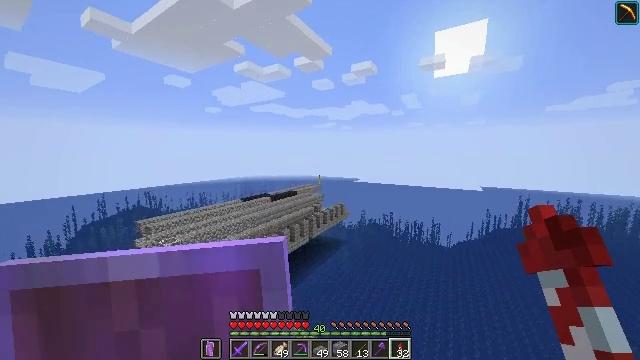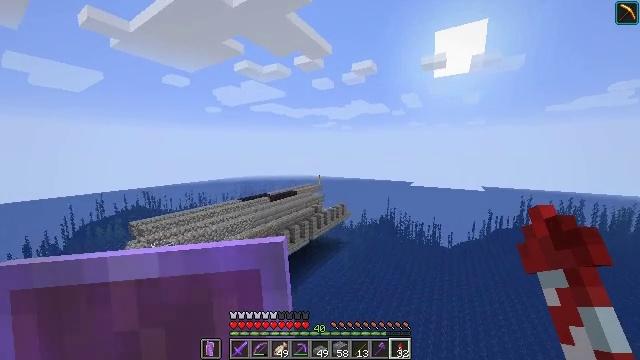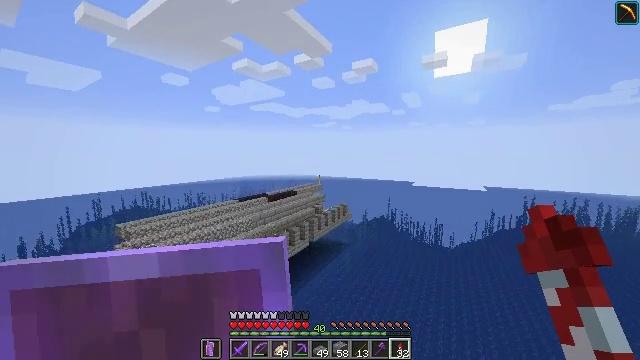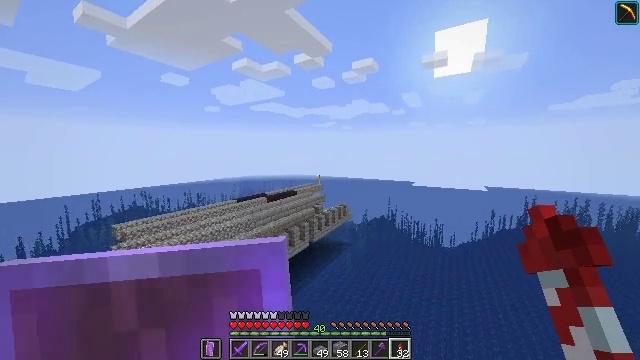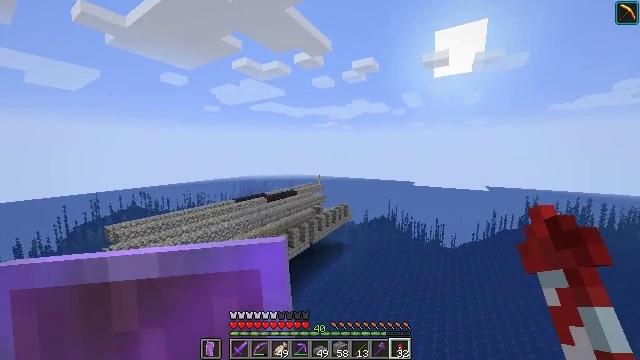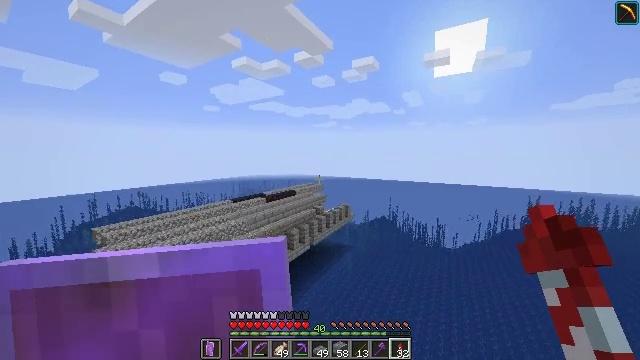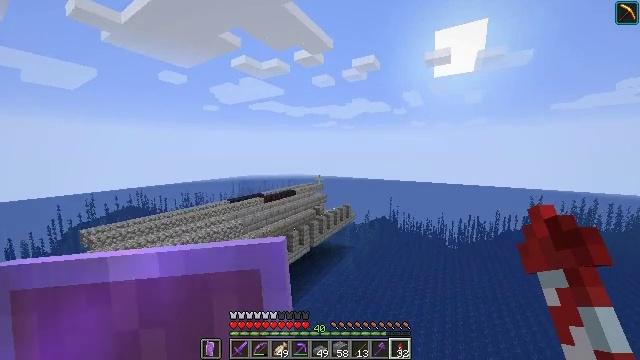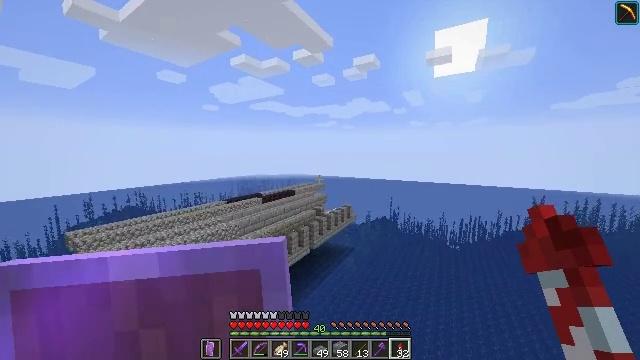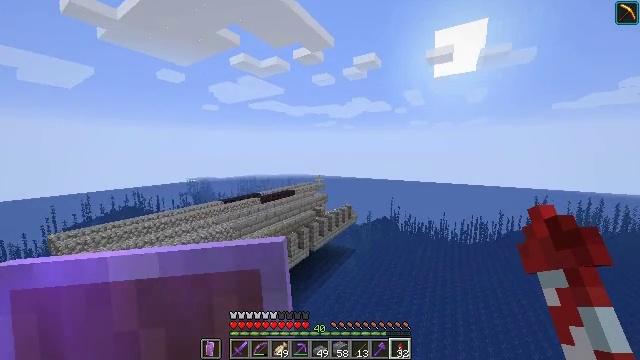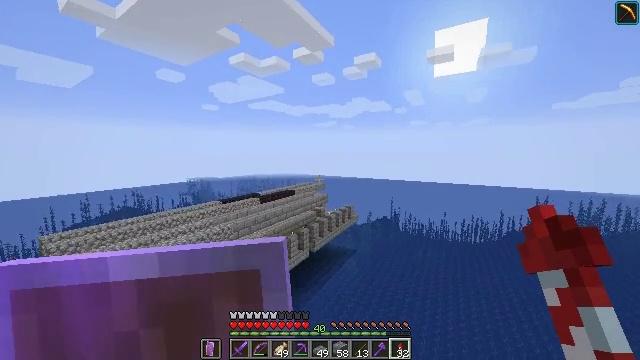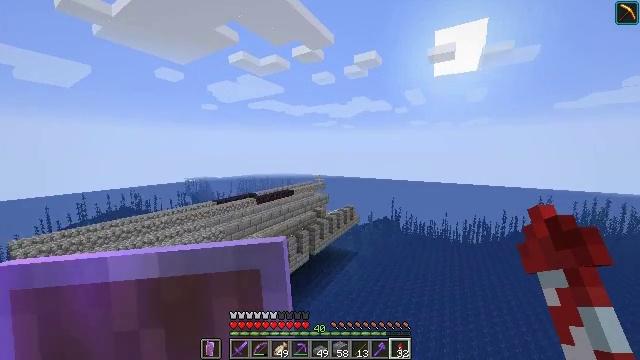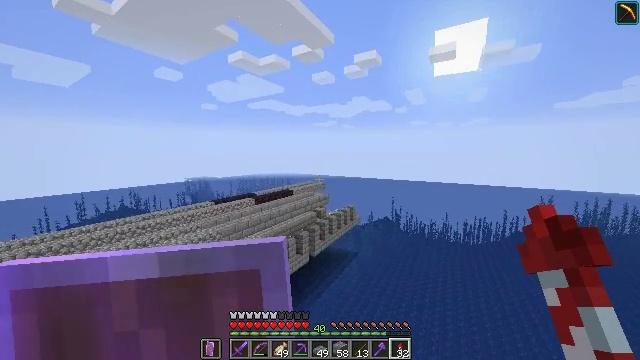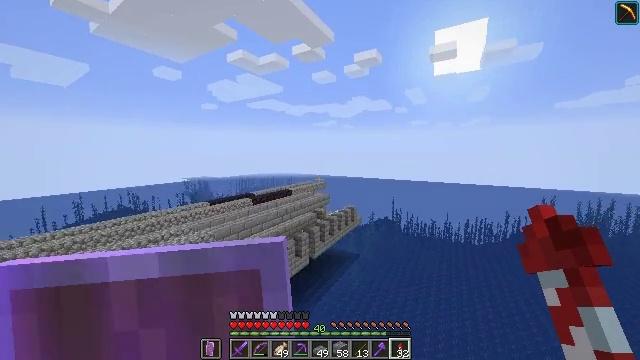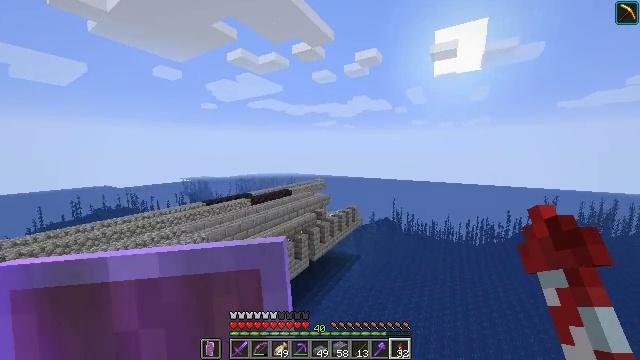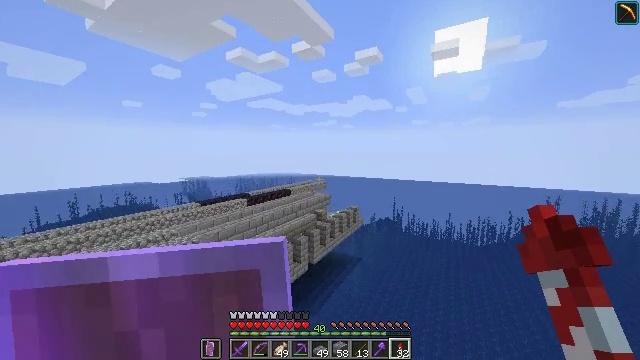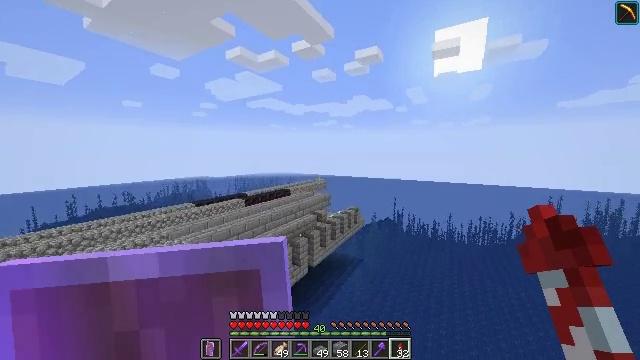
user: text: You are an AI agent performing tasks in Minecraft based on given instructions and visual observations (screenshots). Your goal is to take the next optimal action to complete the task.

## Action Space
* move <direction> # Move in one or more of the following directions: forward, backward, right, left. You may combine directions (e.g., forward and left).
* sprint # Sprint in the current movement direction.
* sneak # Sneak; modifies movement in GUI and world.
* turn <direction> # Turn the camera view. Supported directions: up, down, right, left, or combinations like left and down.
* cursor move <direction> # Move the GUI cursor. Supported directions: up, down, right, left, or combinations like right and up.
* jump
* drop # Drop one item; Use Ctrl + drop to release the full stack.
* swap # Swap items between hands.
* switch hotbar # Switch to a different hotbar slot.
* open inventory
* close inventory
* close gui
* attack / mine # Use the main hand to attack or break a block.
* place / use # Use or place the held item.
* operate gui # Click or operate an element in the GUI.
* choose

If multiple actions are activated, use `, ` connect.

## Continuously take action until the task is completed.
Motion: motion action
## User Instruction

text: Mine stone bricks from a structure.
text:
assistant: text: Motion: move forward, sprint
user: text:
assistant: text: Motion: move forward, sprint
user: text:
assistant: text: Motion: move forward, sprint
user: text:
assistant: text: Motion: move forward, sprint
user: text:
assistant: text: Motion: move forward, sprint
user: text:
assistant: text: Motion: move forward, sprint
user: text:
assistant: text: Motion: move forward, sprint
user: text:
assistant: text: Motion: move forward, sprint
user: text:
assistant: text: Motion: move forward, sprint
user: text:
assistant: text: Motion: move forward, sprint
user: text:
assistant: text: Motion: move forward, sprint
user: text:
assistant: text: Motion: move forward, sprint
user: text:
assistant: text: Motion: move forward, sprint
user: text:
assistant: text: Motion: move forward, sprint
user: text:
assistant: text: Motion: move forward, sprint
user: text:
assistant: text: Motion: move forward, sprint
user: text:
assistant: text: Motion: move forward, sprint
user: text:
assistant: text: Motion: move forward, sprint
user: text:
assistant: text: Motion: move forward, sprint
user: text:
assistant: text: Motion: move forward, sprint, turn right and down
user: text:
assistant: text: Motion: move forward, sprint, turn right
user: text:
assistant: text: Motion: move forward, sprint
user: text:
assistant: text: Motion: move forward, sprint
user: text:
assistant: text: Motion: move forward, sprint, turn right
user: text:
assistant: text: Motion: move forward, sprint, turn right and down
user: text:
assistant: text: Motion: move forward, sprint, turn right and down
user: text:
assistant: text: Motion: move forward, sprint, turn right and down
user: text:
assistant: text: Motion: move forward, sprint
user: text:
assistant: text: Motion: move forward, sprint
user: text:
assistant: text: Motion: move forward, sprint